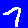
Digit: 7